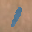
Label: 1